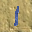
Label: 1